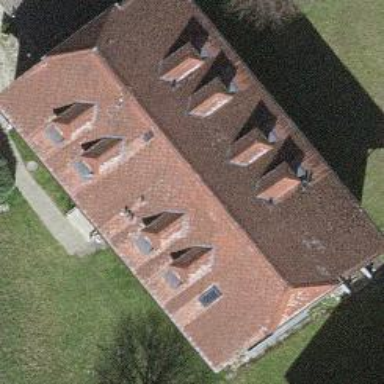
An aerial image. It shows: Maroon building with half-hipped roof.